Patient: sex F, age 52
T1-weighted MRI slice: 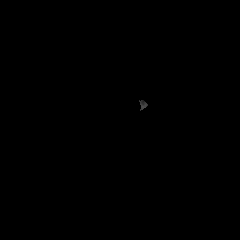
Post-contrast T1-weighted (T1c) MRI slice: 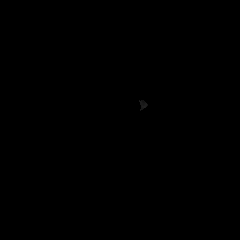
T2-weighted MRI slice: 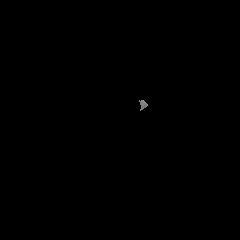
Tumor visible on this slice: no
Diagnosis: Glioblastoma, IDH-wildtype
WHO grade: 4